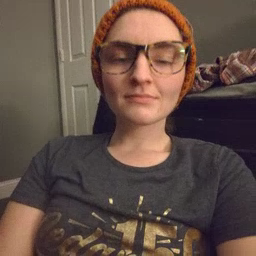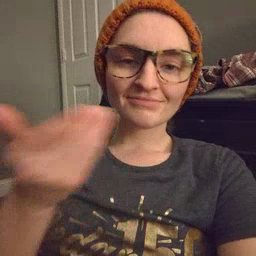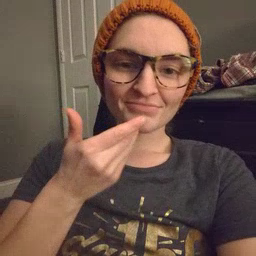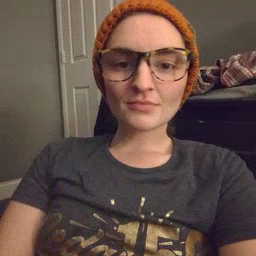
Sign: pizza